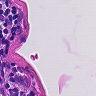
Metastatic tissue present: no